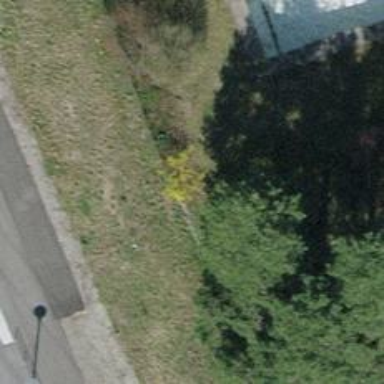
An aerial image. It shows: Urban area featuring tree as natural element.